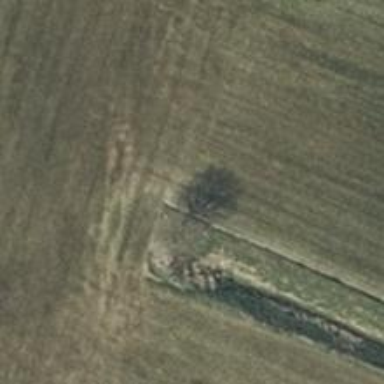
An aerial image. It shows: Deciduous broadleaved tree.